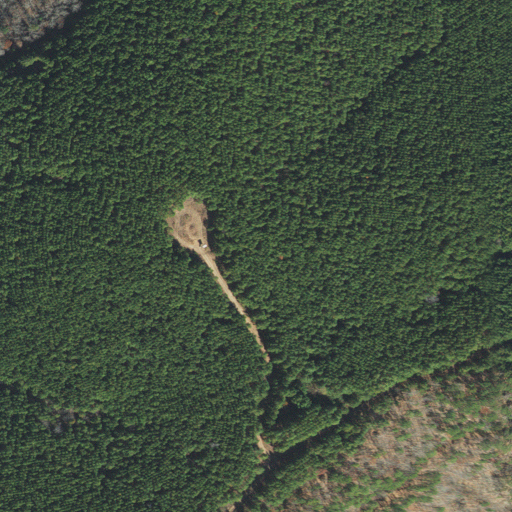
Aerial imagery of mountain in Arkansas named Styles Mountain containing evergreen forest, open development, and deciduous forest